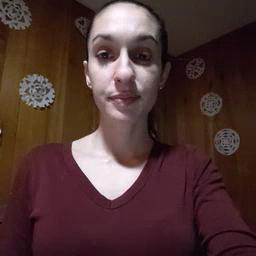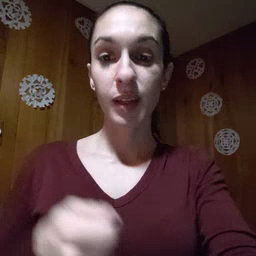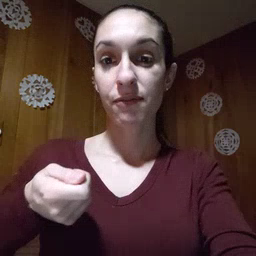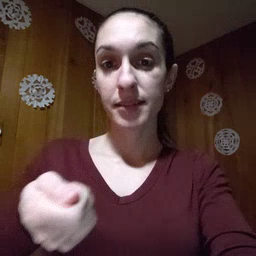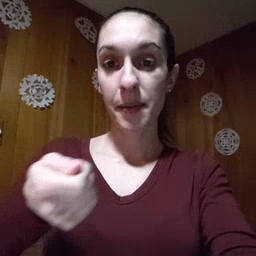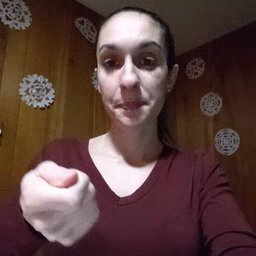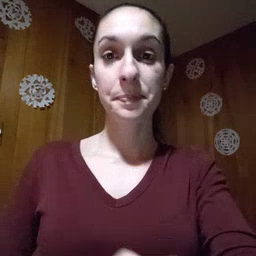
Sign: vacuum